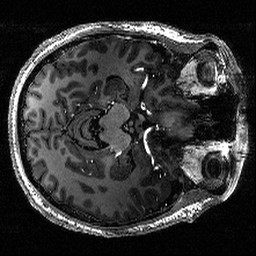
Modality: T1w
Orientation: axial
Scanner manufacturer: siemens
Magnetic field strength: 6.98 T
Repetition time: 2.76 s
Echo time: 0.00328 s